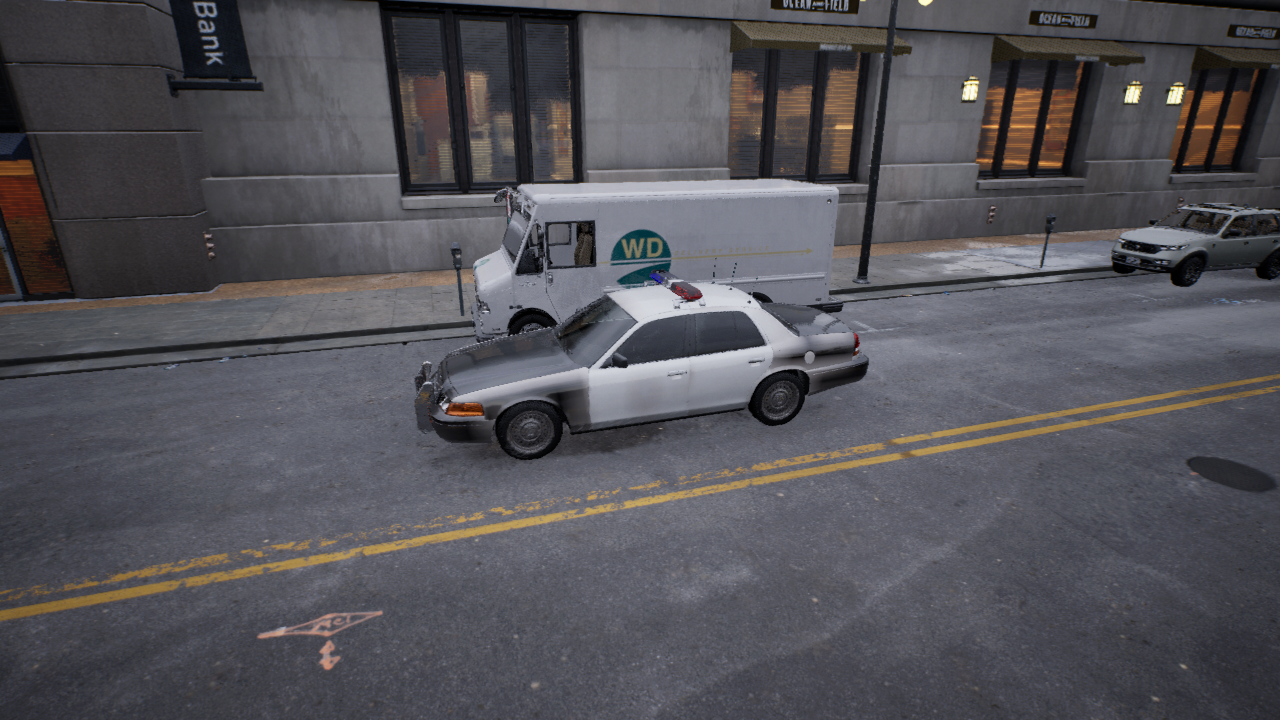
Venue: downtown
Lighting: clear day
Vehicle rig: sedan